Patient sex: M
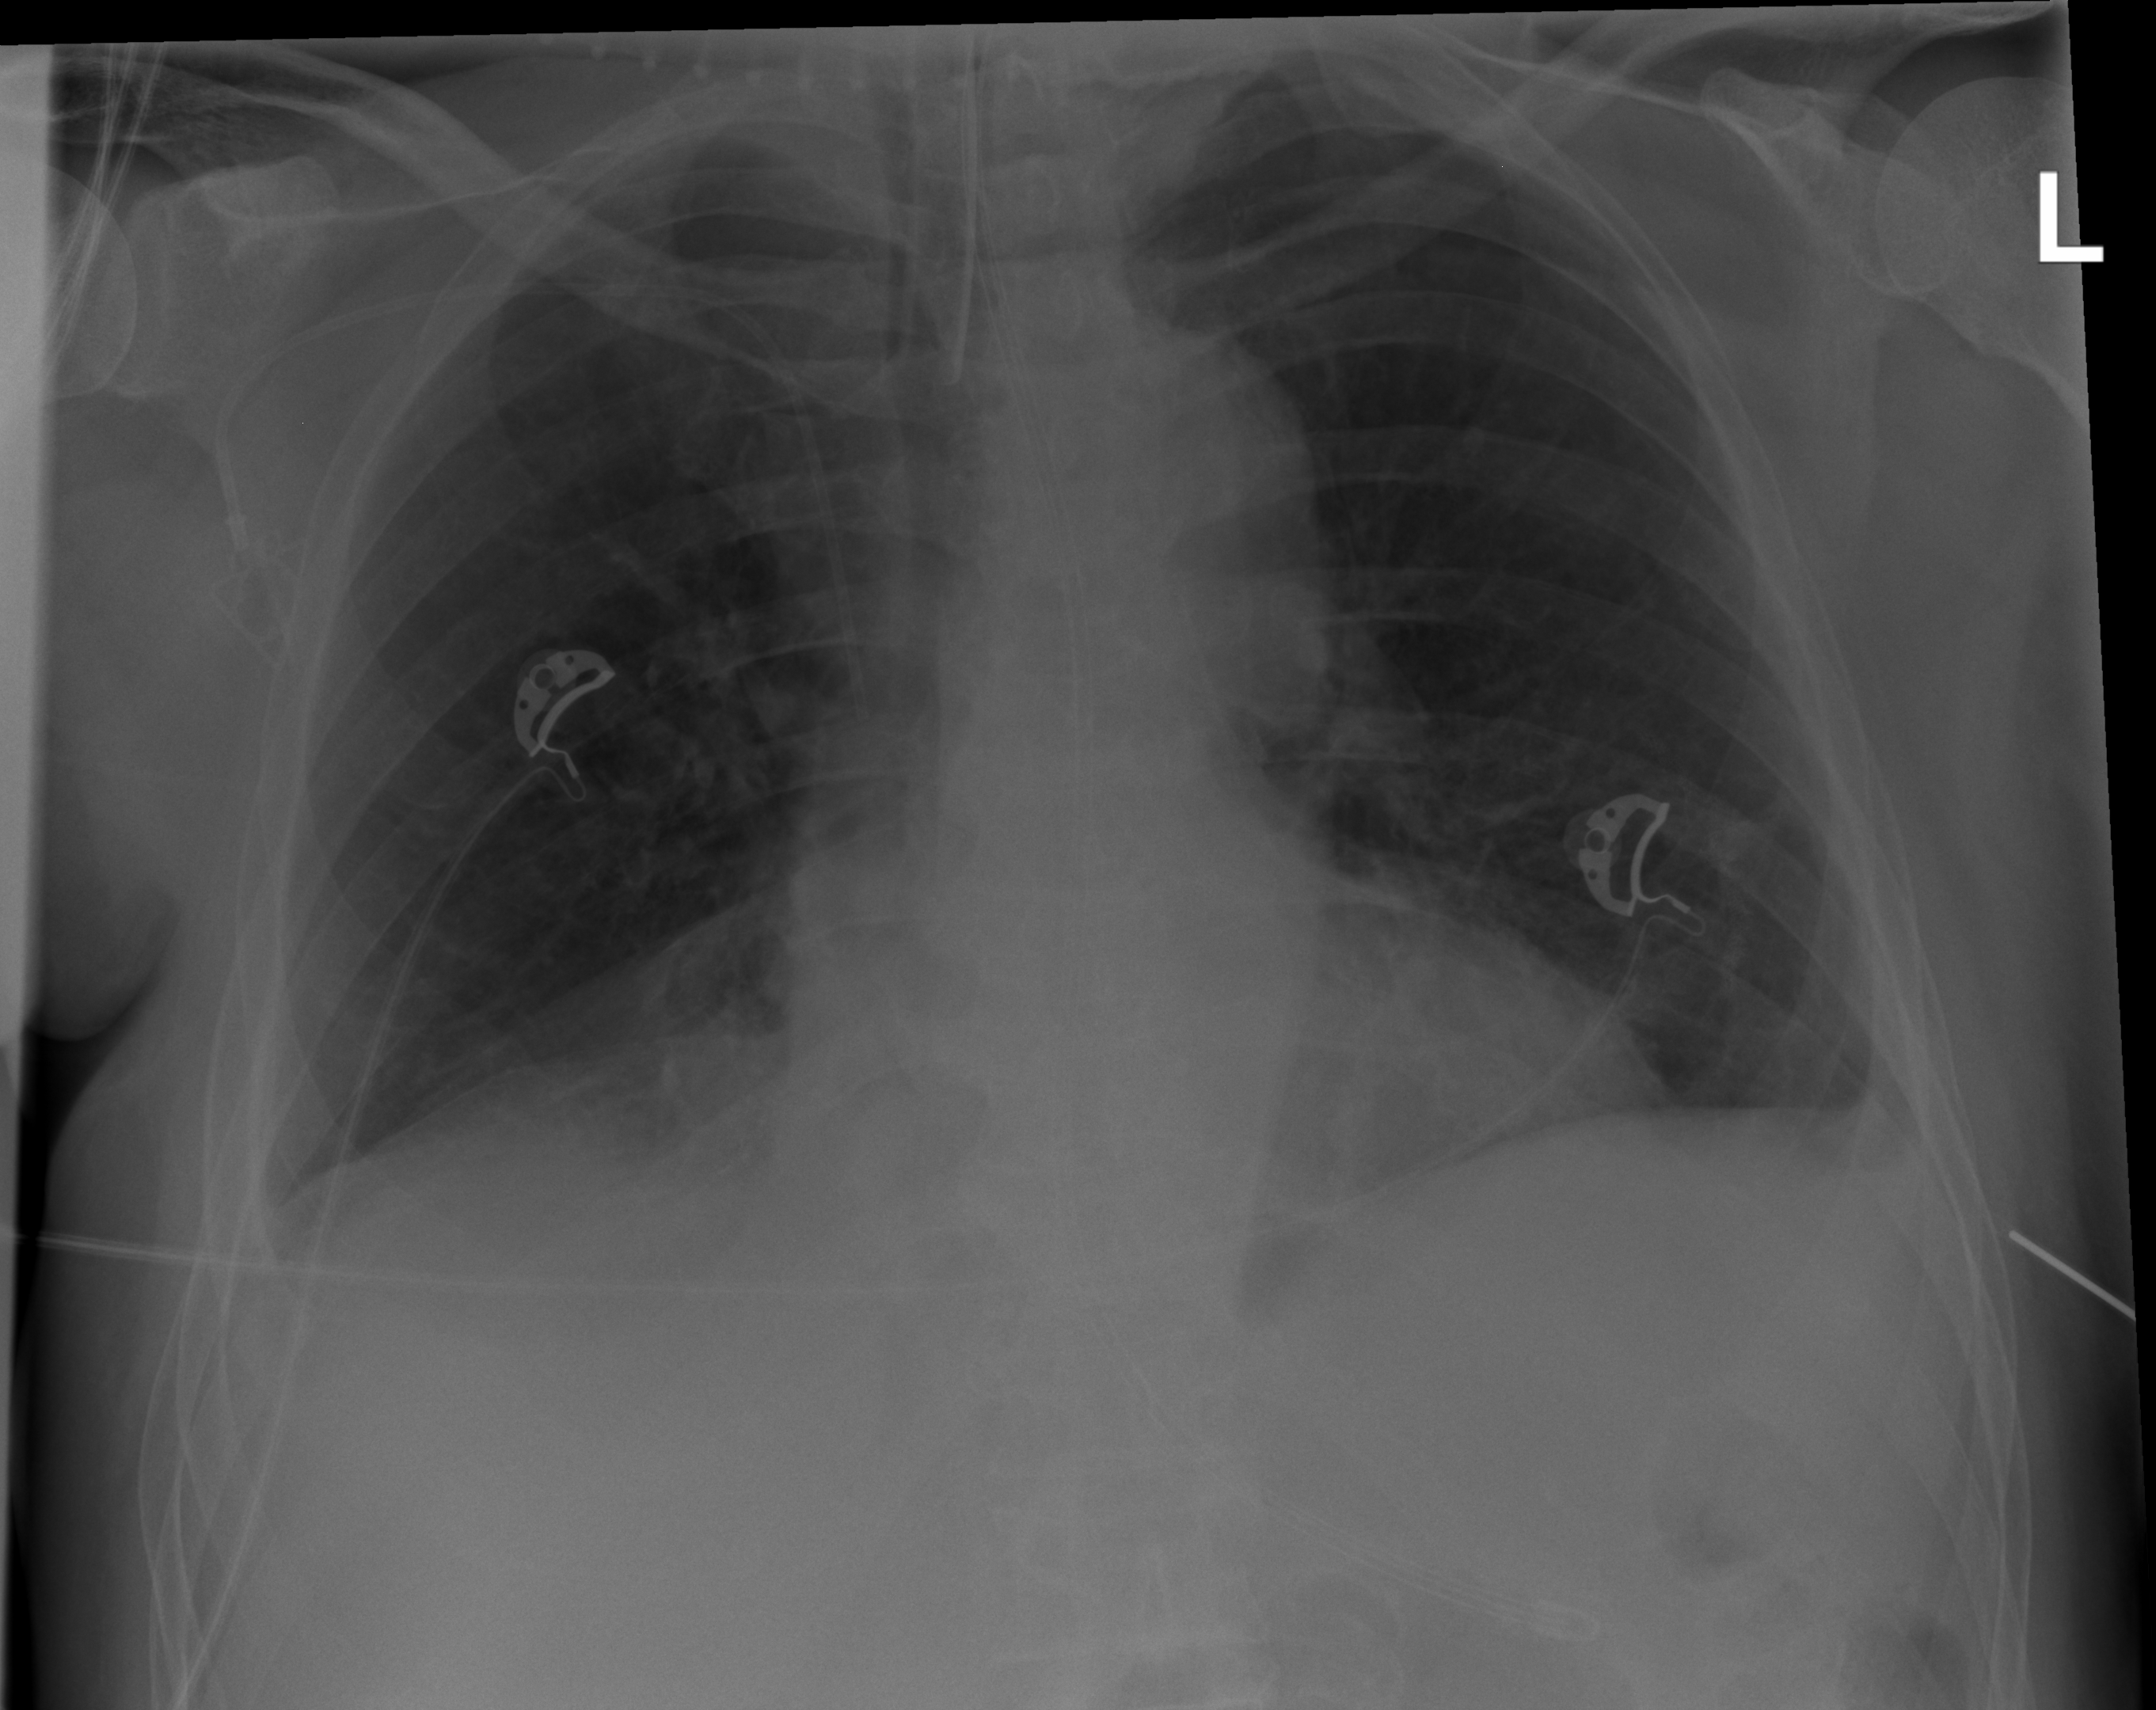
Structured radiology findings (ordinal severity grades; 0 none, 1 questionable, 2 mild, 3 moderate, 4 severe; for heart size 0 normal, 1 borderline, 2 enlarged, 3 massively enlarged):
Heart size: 2
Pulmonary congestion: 0
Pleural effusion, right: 2
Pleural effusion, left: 2
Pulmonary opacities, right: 0
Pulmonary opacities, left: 0
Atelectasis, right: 2
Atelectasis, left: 2